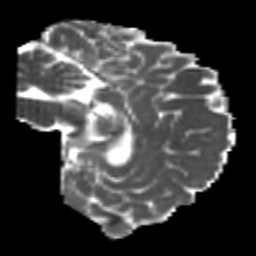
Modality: MD
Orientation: sagittal
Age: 23
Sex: male
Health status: healthy
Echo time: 0.074 s